Interaction volume radius: 10 \u00c5
Interaction volume height: 30 \u00c5
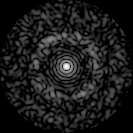
Disorder parameter: 0.8354